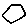
Label: hexagon